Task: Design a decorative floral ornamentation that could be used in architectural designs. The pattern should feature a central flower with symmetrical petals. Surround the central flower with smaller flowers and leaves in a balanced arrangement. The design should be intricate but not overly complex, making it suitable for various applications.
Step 424:
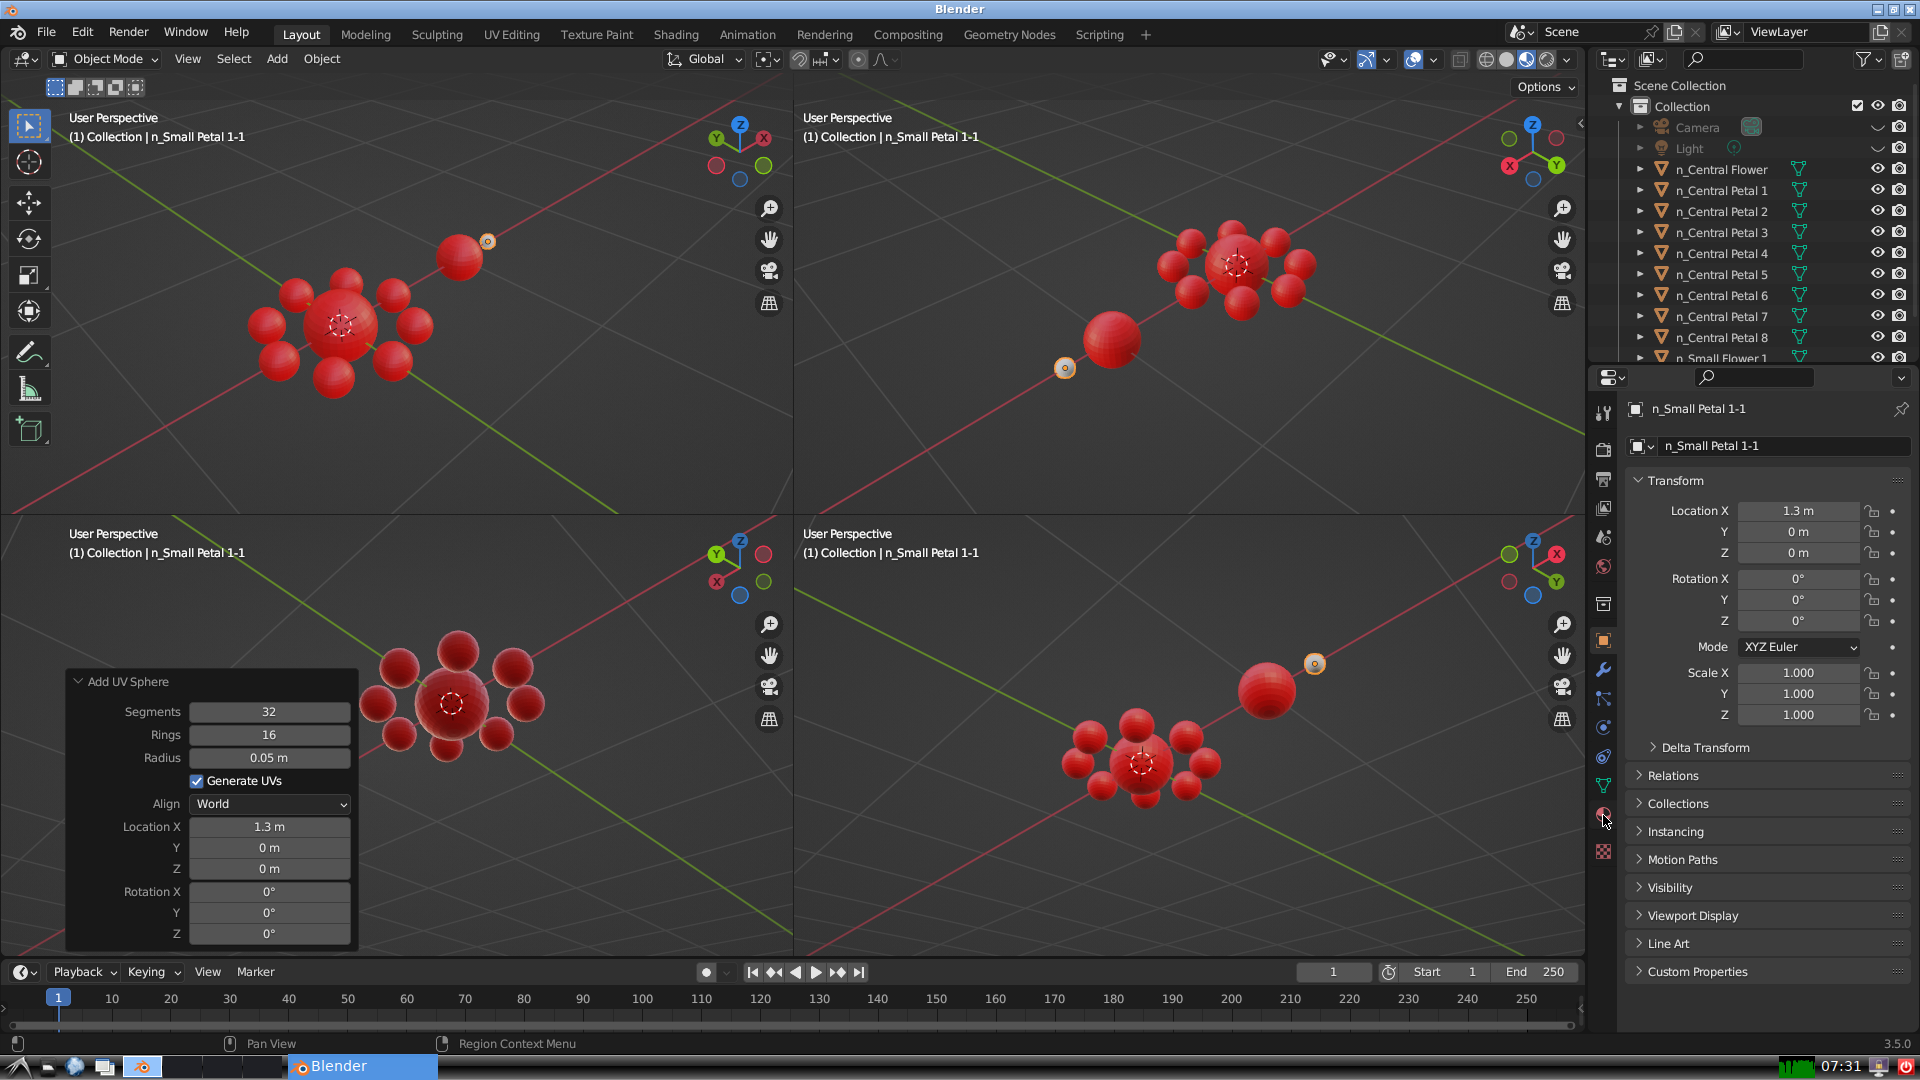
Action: click: no